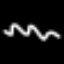
Label: squiggle